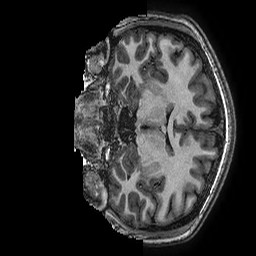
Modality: T1w
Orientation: coronal
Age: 17
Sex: female
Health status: ill
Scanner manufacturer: ge
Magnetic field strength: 3 T
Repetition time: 0.00766 s
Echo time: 0.003476 s